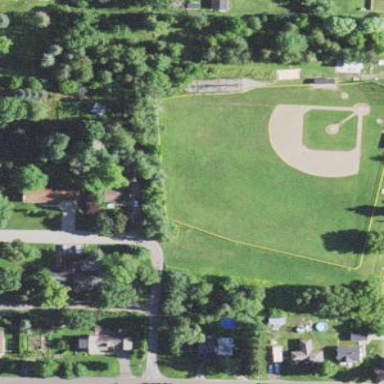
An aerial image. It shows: Baseball pitch for leisure and sports activities.